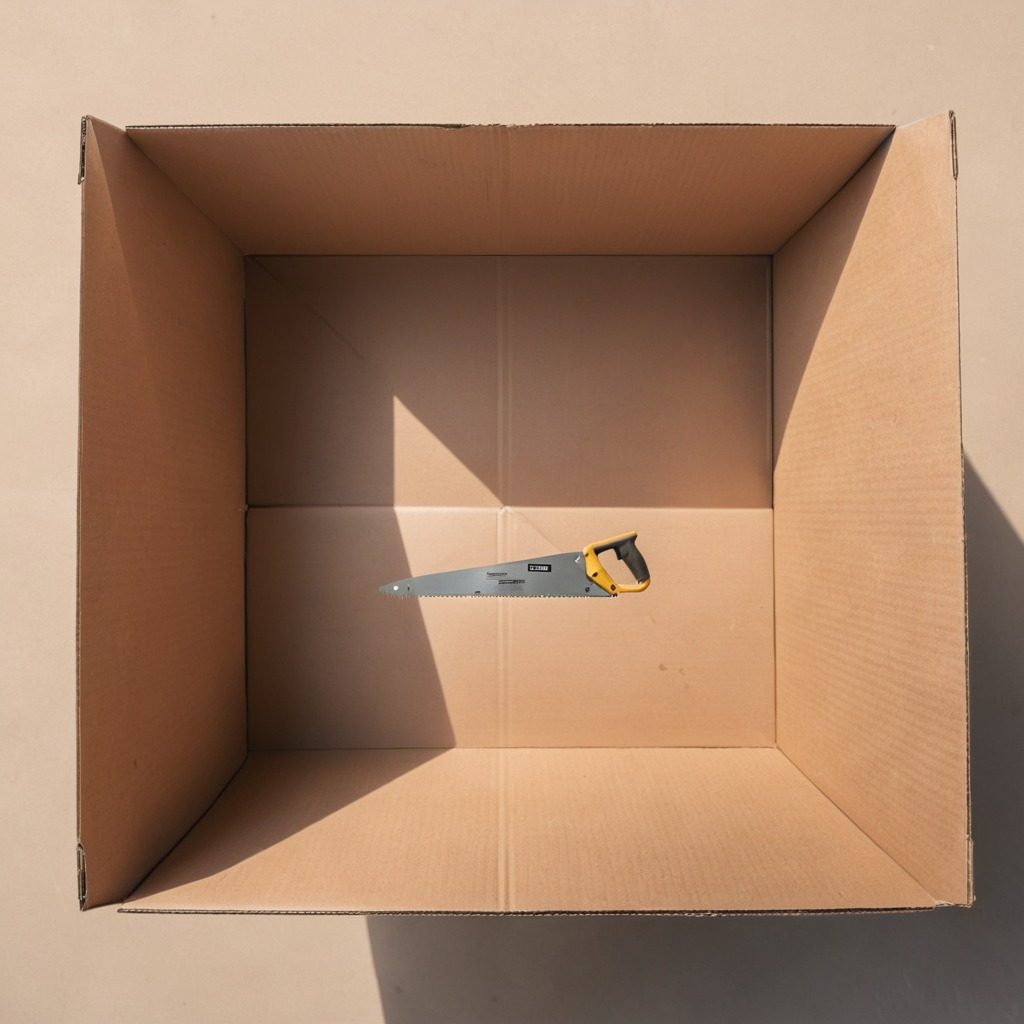
A handheld metal saw lies on a clean dry cardboard box surface in an outdoor workshop during daytime bright natural light soft shadows slightly creased but